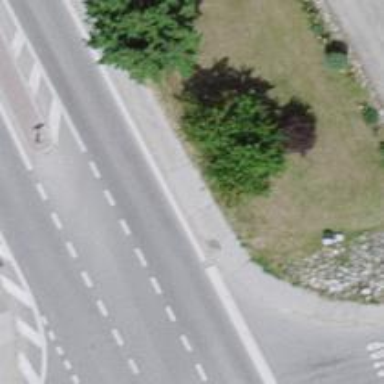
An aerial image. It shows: Sidewalk along the footway.